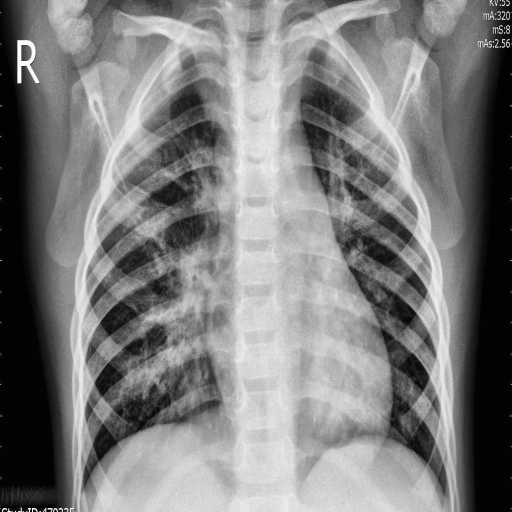
Finding: PNEUMONIA